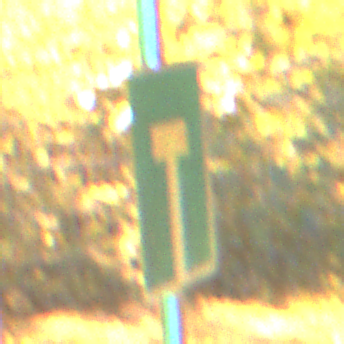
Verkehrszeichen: Sackgasse
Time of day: Night
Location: Outdoor (Urban)
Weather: PartlyCloudy
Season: NotSpecified
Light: Artificial